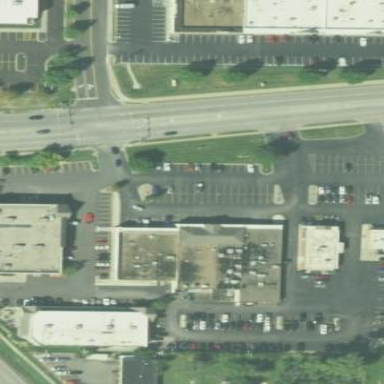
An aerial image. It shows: Retail area.